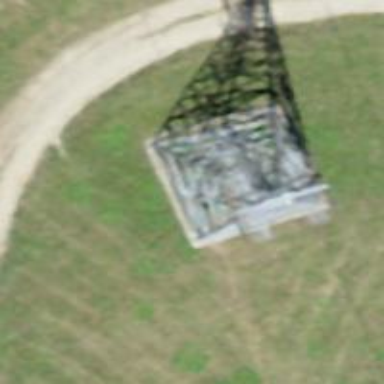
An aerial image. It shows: Pylon used for aerialway.